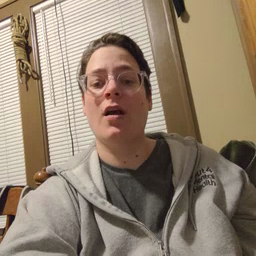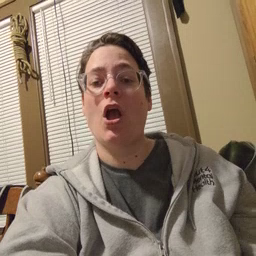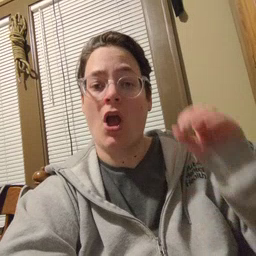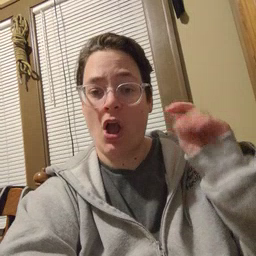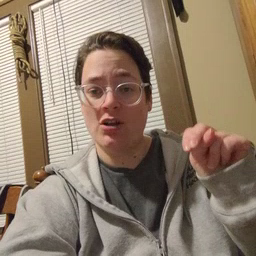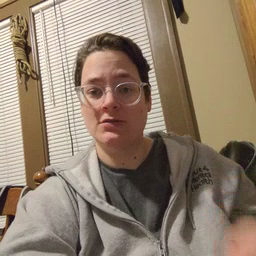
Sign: on